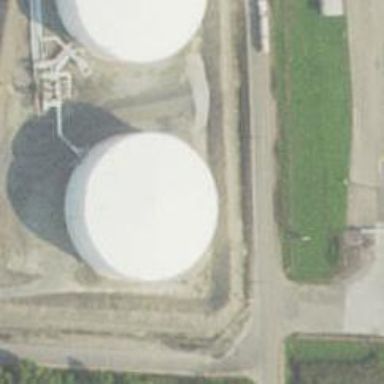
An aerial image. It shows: Storage tank which is man-made and housed in building.